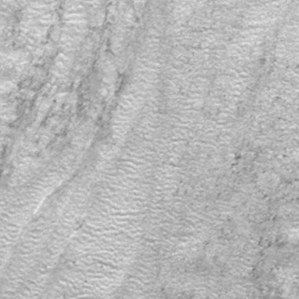
Label: frost